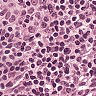
Metastatic tissue present: no